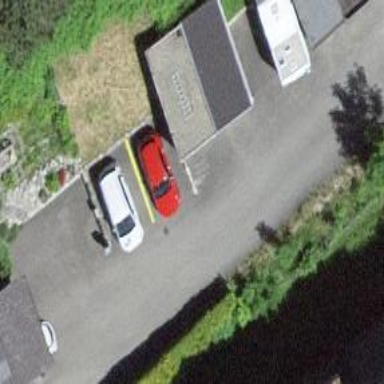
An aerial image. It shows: Group of garages.